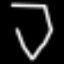
Label: diamond